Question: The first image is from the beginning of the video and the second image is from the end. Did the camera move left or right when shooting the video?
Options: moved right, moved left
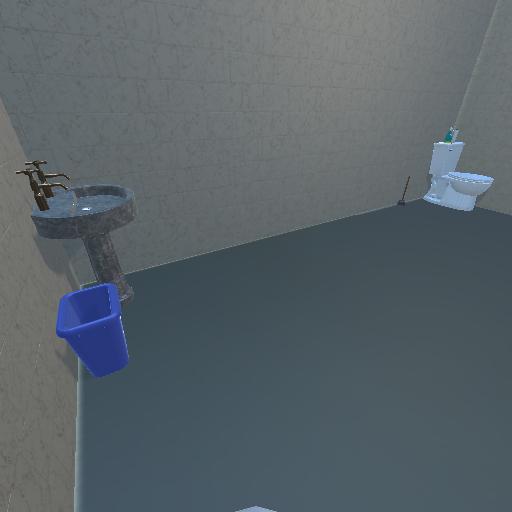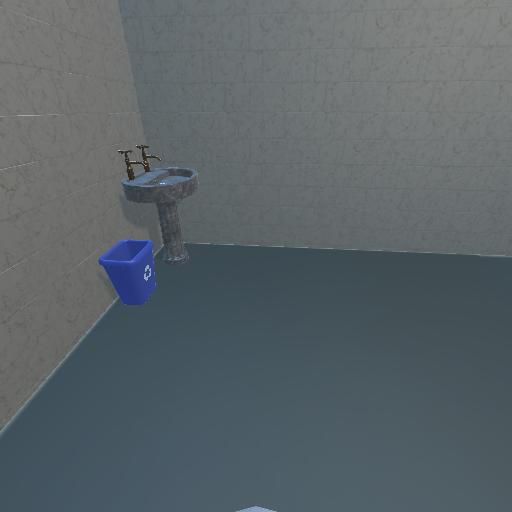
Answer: moved right